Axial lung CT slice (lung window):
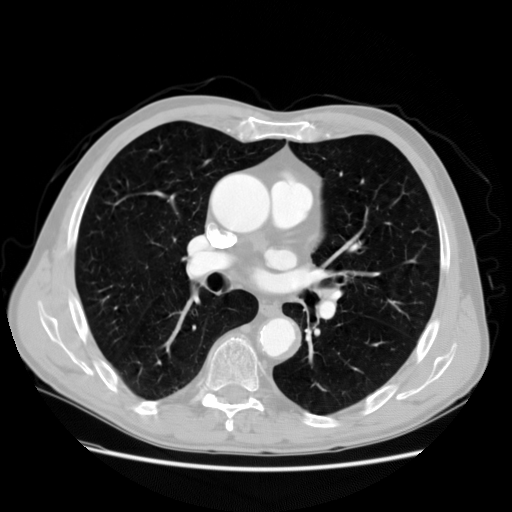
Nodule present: no